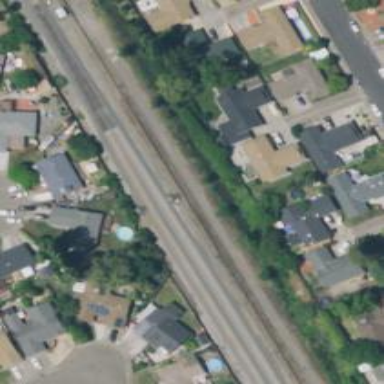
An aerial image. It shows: Railway signal.